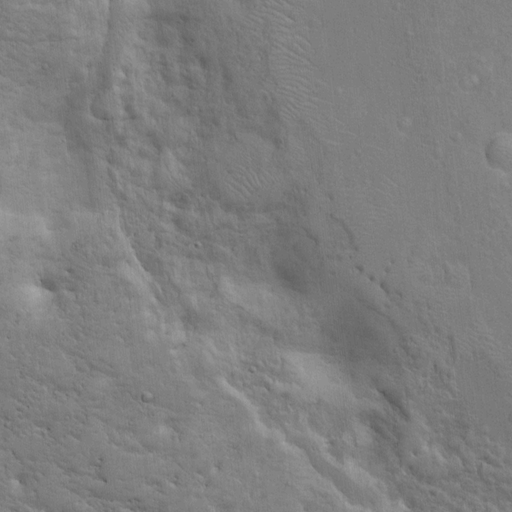
Objects detected: cone, cone, cone